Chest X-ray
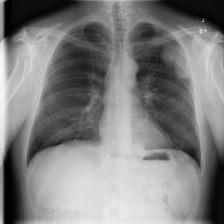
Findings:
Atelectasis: negative
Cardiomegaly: negative
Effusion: negative
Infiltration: negative
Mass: negative
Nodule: negative
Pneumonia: negative
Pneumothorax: negative
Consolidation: negative
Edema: negative
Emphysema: negative
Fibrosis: negative
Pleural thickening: negative
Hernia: negative